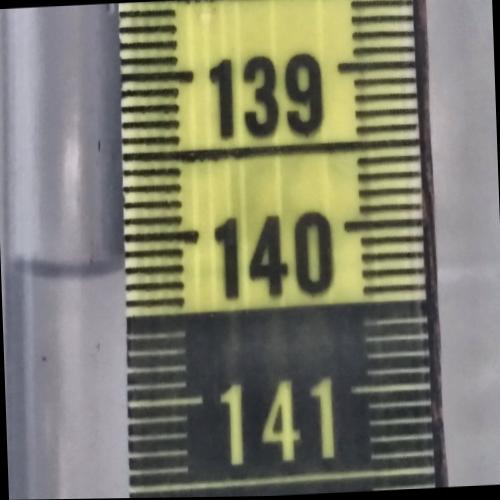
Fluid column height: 140.2 cm